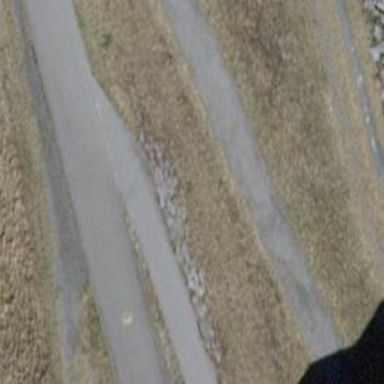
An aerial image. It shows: Asphalt track with grade 1 tracktype.